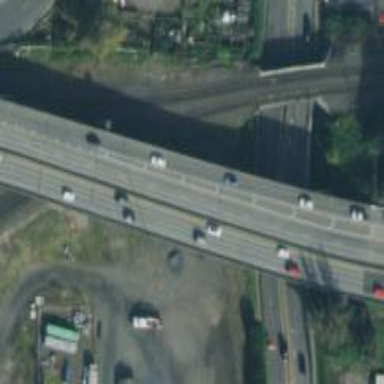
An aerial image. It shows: Bridge on motorway link.